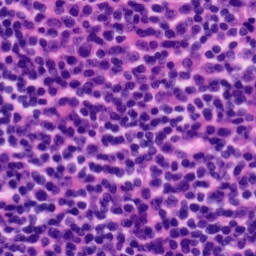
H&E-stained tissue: Tonsil